Field crop: maize
Growth stage: 1
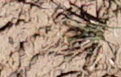
Species: lolium